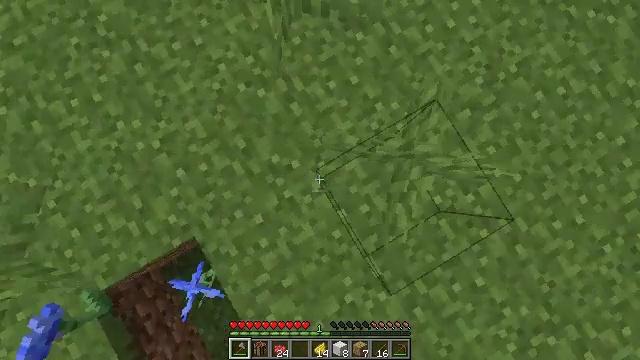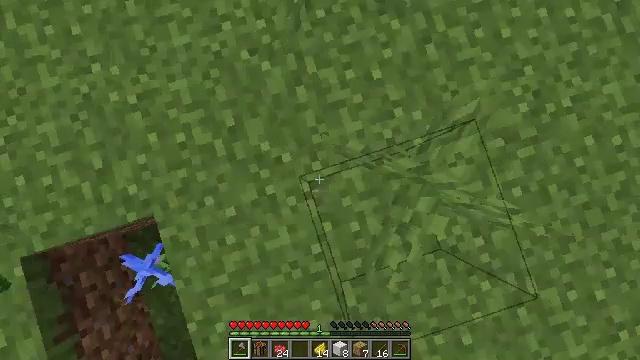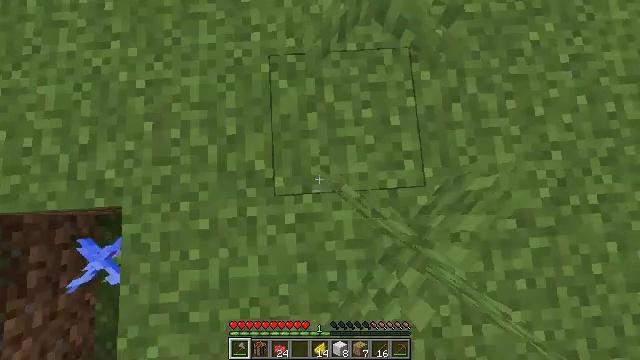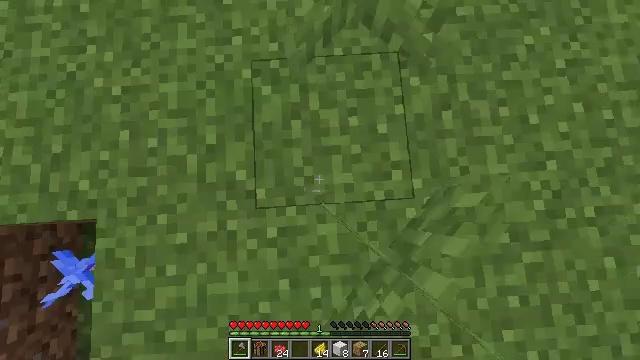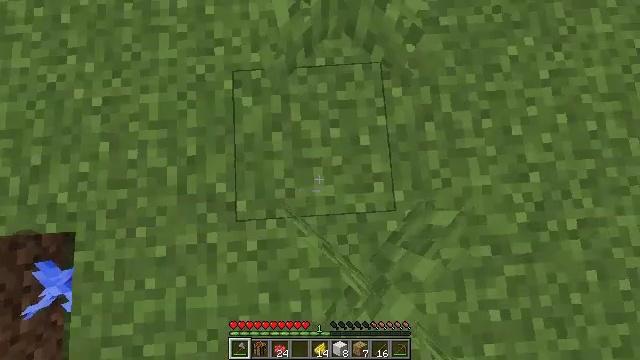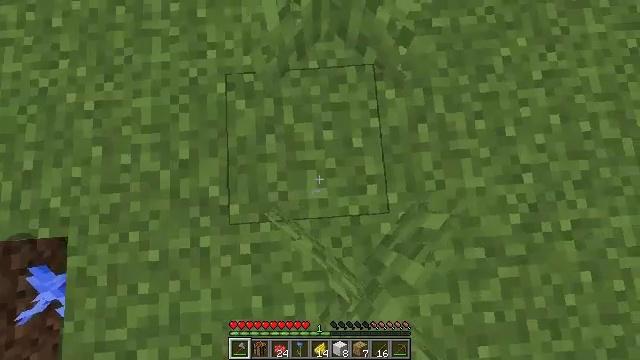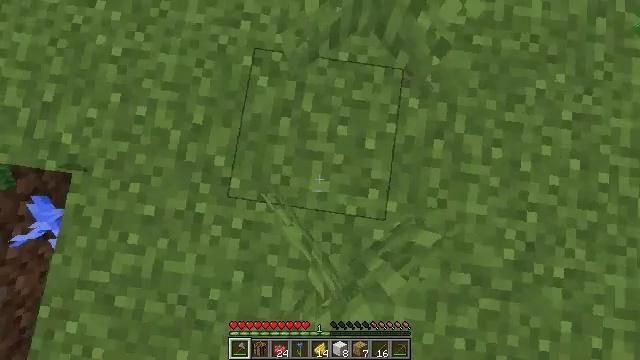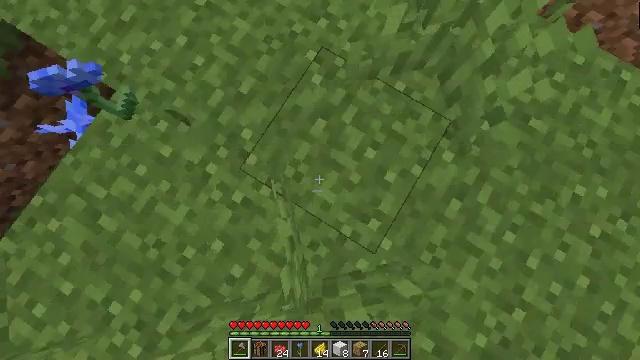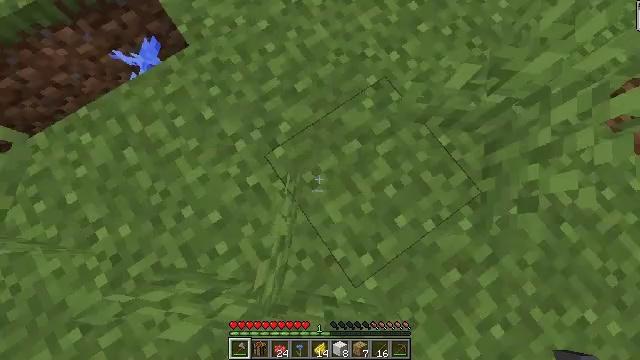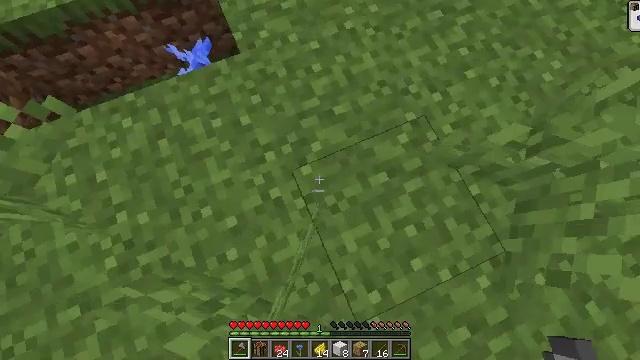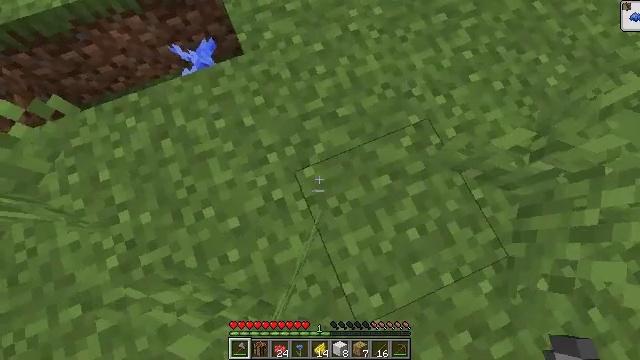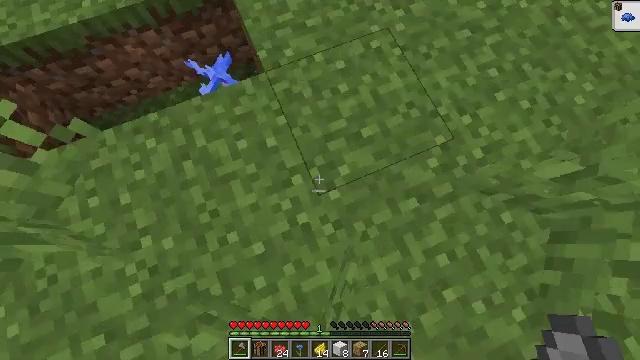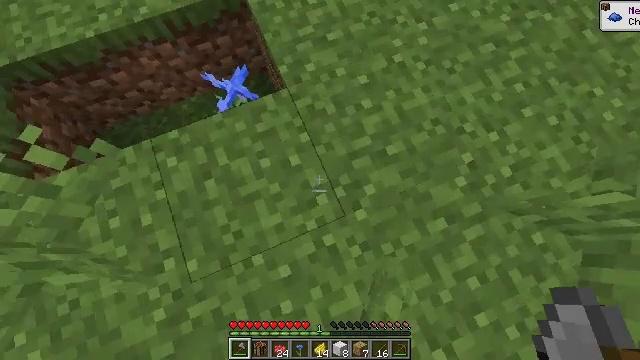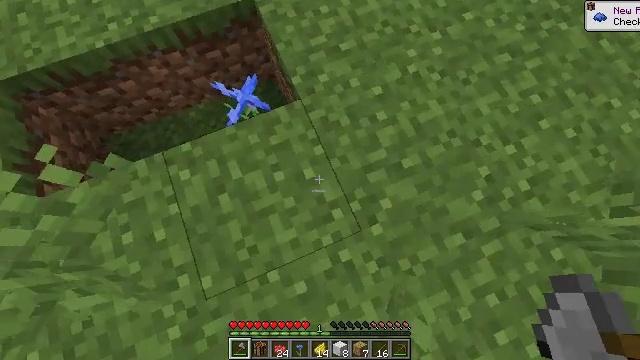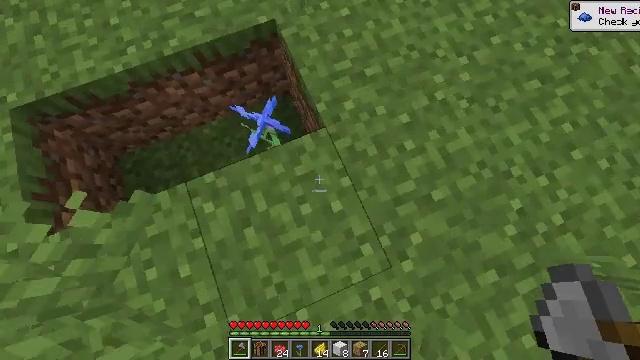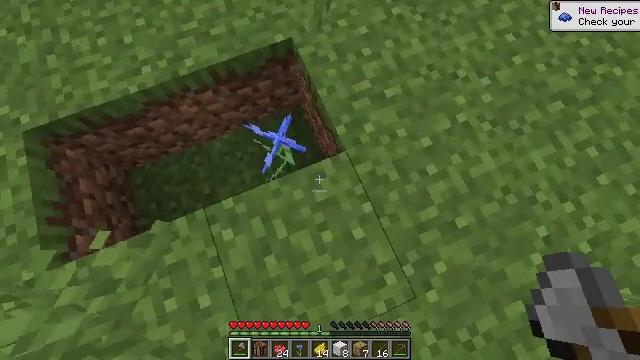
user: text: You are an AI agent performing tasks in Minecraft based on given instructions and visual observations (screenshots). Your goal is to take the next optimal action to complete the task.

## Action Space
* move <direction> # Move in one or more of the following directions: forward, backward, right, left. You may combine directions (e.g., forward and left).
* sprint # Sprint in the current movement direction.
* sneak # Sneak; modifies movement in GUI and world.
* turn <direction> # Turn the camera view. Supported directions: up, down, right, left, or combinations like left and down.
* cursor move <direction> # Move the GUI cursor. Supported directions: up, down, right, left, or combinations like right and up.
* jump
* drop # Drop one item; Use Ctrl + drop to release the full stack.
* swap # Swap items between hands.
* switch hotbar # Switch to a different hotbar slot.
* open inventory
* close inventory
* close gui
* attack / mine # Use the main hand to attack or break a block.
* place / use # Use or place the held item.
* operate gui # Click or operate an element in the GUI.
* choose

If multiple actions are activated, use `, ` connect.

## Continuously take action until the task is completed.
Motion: motion action
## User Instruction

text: Collect a cornflower for blue dye.
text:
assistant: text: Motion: turn left and down
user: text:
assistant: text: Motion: turn left and up
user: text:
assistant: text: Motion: no_op
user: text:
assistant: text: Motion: no_op
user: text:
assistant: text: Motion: no_op
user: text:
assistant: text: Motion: turn left and down
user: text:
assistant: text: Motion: turn left and up
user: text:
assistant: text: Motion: turn left and up
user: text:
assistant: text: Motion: move forward and move left, turn left and up
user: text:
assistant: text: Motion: move forward and move left
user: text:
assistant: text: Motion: move forward and move left
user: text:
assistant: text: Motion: move forward and move left
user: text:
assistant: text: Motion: move forward and move left
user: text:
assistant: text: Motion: move forward and move left
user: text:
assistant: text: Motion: move forward and move left
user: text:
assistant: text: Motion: move forward and move left
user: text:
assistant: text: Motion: move forward and move left, turn right and down
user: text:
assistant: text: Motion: move forward and move left, turn right and down
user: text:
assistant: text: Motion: turn right
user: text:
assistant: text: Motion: turn right
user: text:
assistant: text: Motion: turn right
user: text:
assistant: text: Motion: turn right and down, attack / mine
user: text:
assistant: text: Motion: turn right and down, attack / mine
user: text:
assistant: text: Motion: turn right
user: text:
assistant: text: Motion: turn right and up
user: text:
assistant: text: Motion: turn right and up
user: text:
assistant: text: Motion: turn right and up
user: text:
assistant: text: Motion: turn right and up
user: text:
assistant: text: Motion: turn right and up
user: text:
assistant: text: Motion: move forward, turn right and up